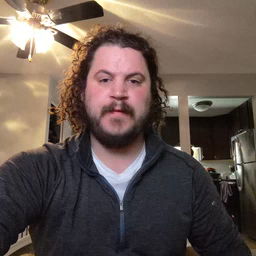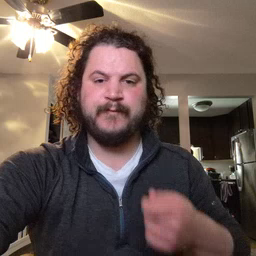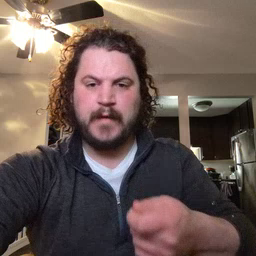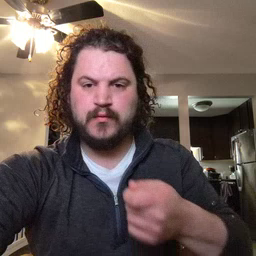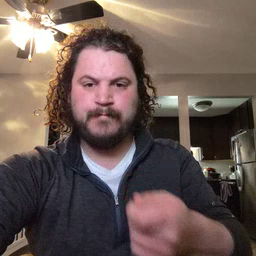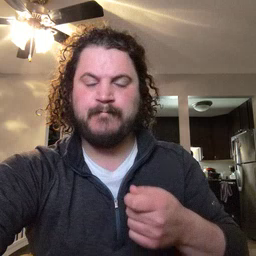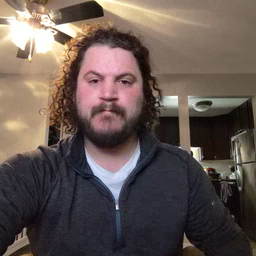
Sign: vacuum